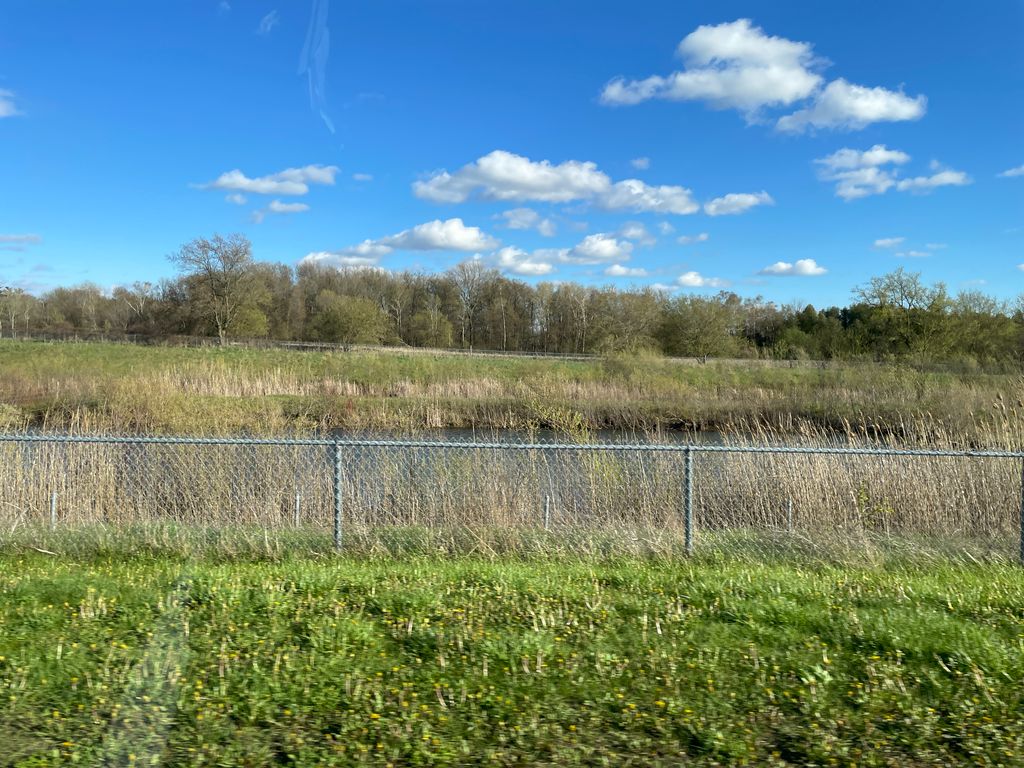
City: kitchener-waterloo